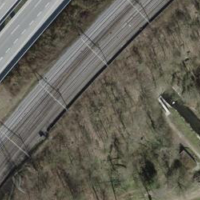
EUNIS habitat code: 57
Species observed at this site:
Allium ursinum